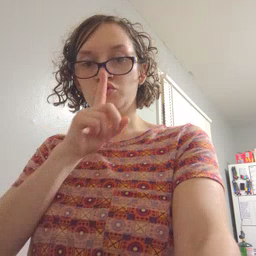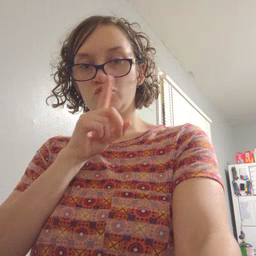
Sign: shhh